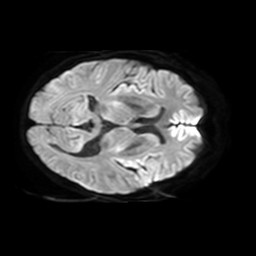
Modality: TRACE
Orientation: axial
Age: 64
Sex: female
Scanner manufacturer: philips
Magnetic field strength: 3 T
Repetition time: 3.336 s
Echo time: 0.076 s